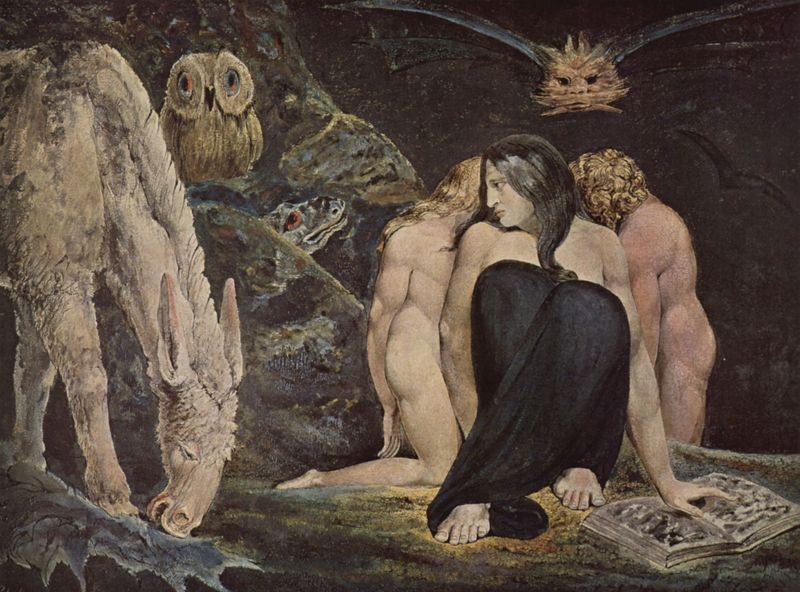
Titel: Hekate
Künstler: William Blake
Standort: London
Institution: Tate Gallery
Schlagwörter: akt, baum, berg, blau, dunkel, felsen, flügel, fuß, gemälde, gruppe, hand, haut, kopf, körper, mann, nackt, schatten, vogel, wasser, weiß, wolf, akte, frauen, grün, landschaft, menschen, ocker, sitzen, abend, braun, damen, femmes, finger, frau, frisur, grau, haar, licht, männer, nacht, nase, profil, rücken, schwarz, blick, gras, rasen, tier, tiere, tuch, rock, symbolismus, blond, trinken, arm, arme, augen, bibel, blass, böse, falten, federn, gefieder, gesicht, lang, stehen, stein, steine, hände, öl, erde, vögel, boden, auge, gewand, haare, mantel, sitzend, stoff, drei, höhle, kontrast, locke, locken, ohren, renaissance, schräg, schultern, esel, fliegen, pferd, szenerie, engel, fell, bein, füße, hintern, pfütze, kauern, düster, schnabel, moderne, fels, grasen, picknick, angst, essen, grazien, jugendstil, muskeln, lesen, gesenkt, gesenkter blick, faltenwurf, halbnackt, nackte, knie, scham, surrealismus, muskulös, adam, barfuss, corps, eva, nacktheit, paradies, maske, buch, links, kauernd, traum, nachts, seite, gefahr, knien, furcht, schrecken, schlange, friedhof, allegorie, dämon, mythologie, maultier, buchseite, fisch, jüngling, schnauze, alptraum, götter, muskel, gruselig, gefährlich, maul, fressen, mythos, sage, wesen, knieend, kniend, märchen, echse, krokodil, buck, maulesel, femme, verstecken, aufgeschlagen, eule, schildkröte, horror, phantasie, ziege, mythen, unheimlich, fantasie, ungeheuer, drachen, illustriert, drache, reptil, frosch, nuit, drei frauen, beschützen, schutz, zelt, parzen, eidechse, dämonen, fratze, monster, unterwelt, fledermaus, alp, blättern, arche, jünglinge, uhu, lebewesen, füssli, schöpfung, trio, getier, lama, aufblicken, fledermäuse, offenes buch, grusel, livre, aufschlagen, drei grazien, rêve, vampir, reptiel, nächtlich, unangenehm, âne, peur, zombie, bösartig, feldermaus, kneie, nachttiere, nachtvogel, unbewußt, nu, nocturne, chouette, hibou, hzand, grosch, bêtes, cauchemare, chauve souris, drapé noir, schlagen, fall, ungehorsam